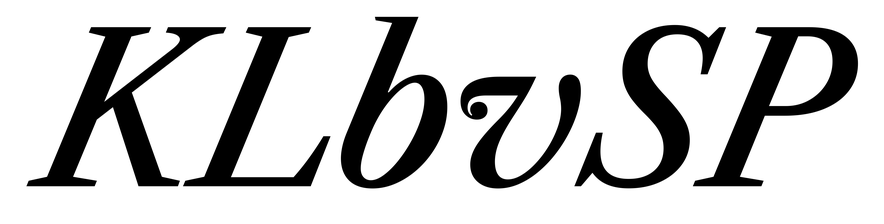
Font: LibreCaslonText-Italic_Medium_Italic